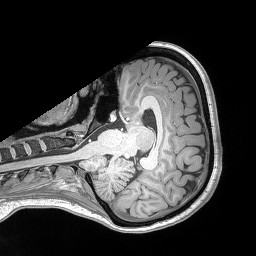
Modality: T1w
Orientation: axial
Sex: female